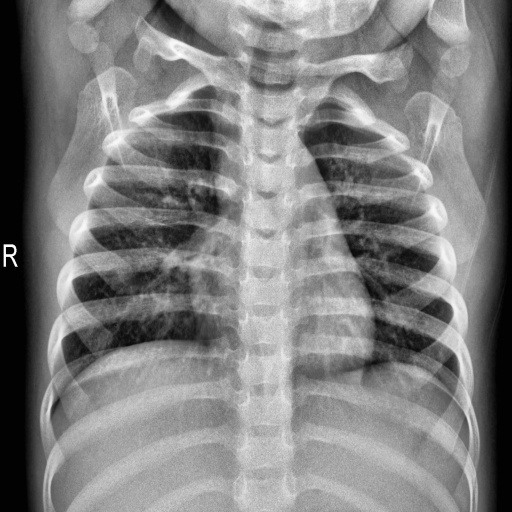
Finding: NORMAL